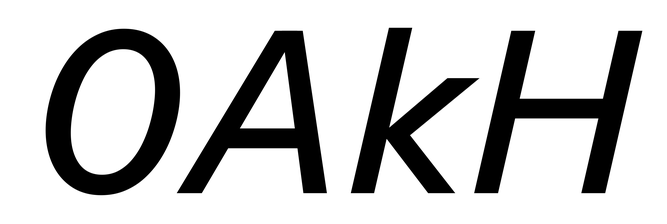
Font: InstrumentSans-Italic_Medium_Italic